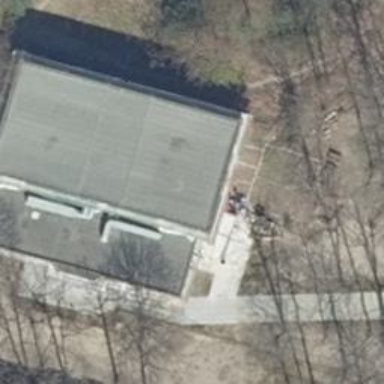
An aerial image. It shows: Sports center building.